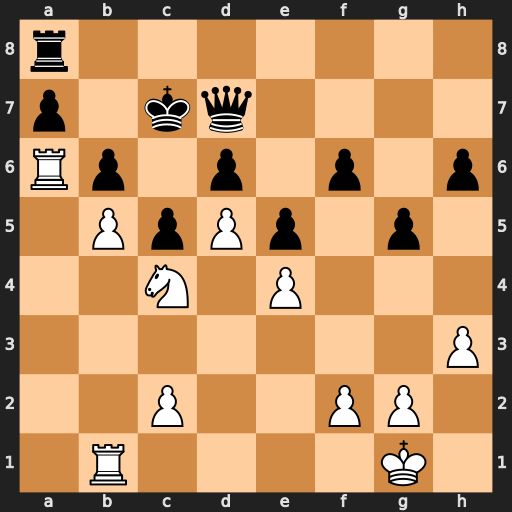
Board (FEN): r7/p1kq4/Rp1p1p1p/1PpPp1p1/2N1P3/7P/2P2PP1/1R4K1
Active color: w
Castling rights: -
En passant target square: -
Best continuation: Nxb6 axb6 Rxa8